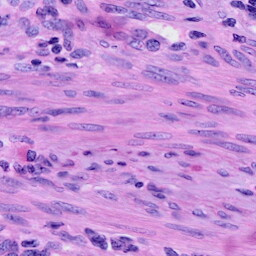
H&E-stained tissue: Cervix